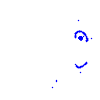
Particle: electron